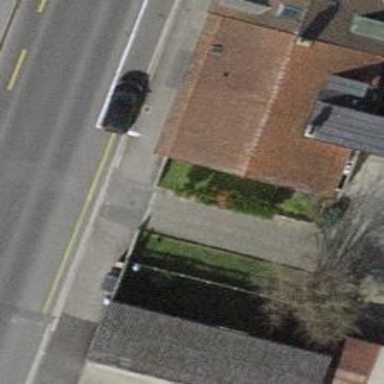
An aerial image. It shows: Kerb serving as barrier.